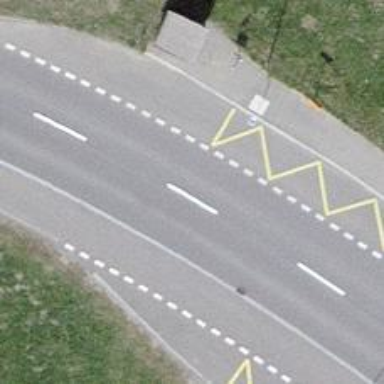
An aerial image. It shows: Bus stop equipped with public transport stop position.